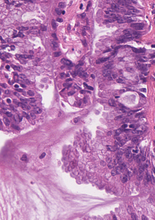
Tumor epithelial tissue: yes
Tumor-associated stroma tissue: yes
Normal tissue: no